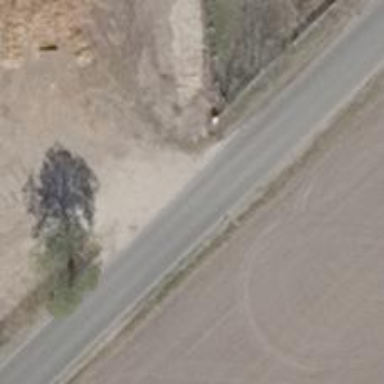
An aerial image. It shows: Tertiary road with asphalt surface.